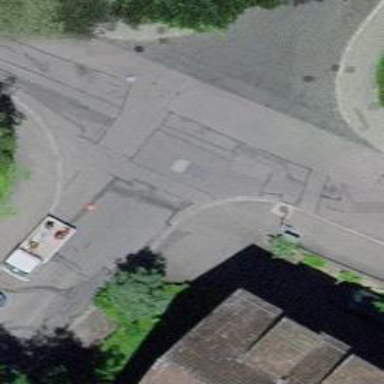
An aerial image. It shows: Kerb serving as barrier.